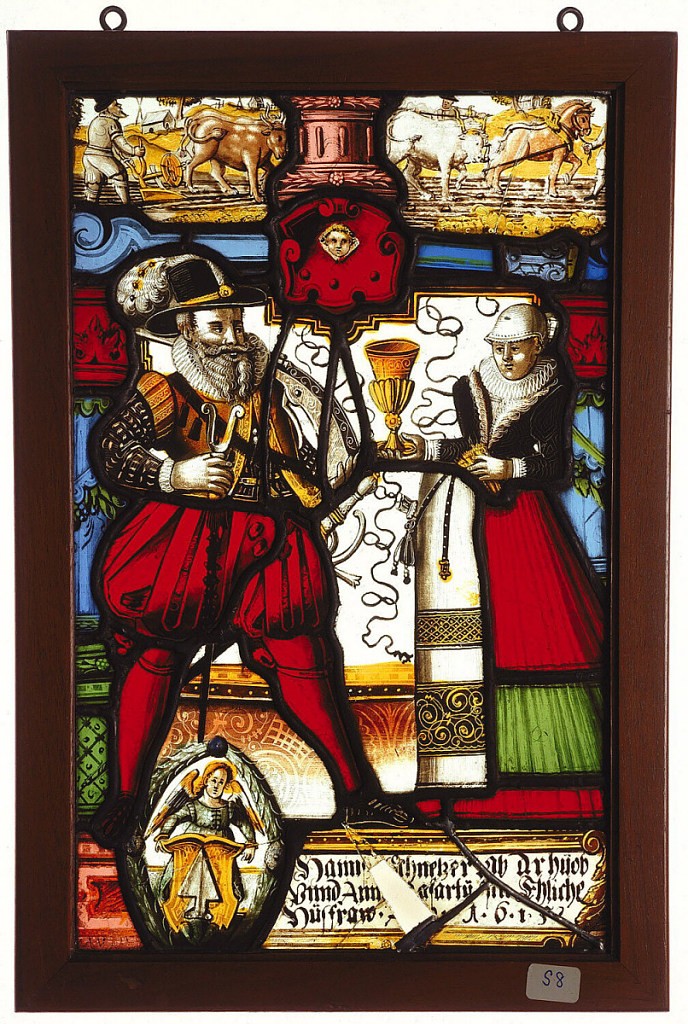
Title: Welcome Panel
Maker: Hanns Schnetzer
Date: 1615
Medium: stained glass, silver stain, sanguine, metal
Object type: panel
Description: Rectangular stained glass panel depicting a well-dressed couple (marriage portrait?); he holds a two-pronged scepter and the woman holds a gold goblet in one hand. Below them, a wreathed oval showing a winged angel behind a gold pulpit with a white arrowhead pointing up. Above the couple, red escutcheon with angel head. Above this, landscape scene of horses and oxen pulling as a man plows. Text below.